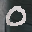
Label: 0